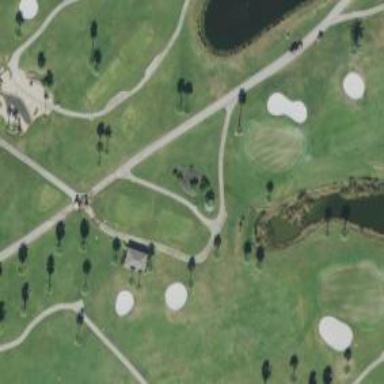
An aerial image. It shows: Path for both road and golf.